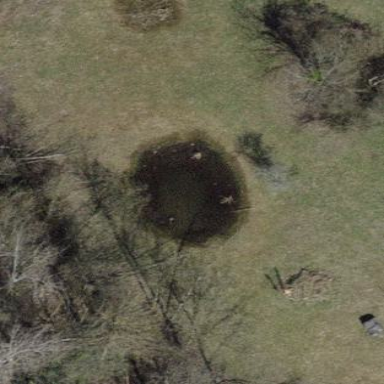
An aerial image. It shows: Pond surrounded by natural water.